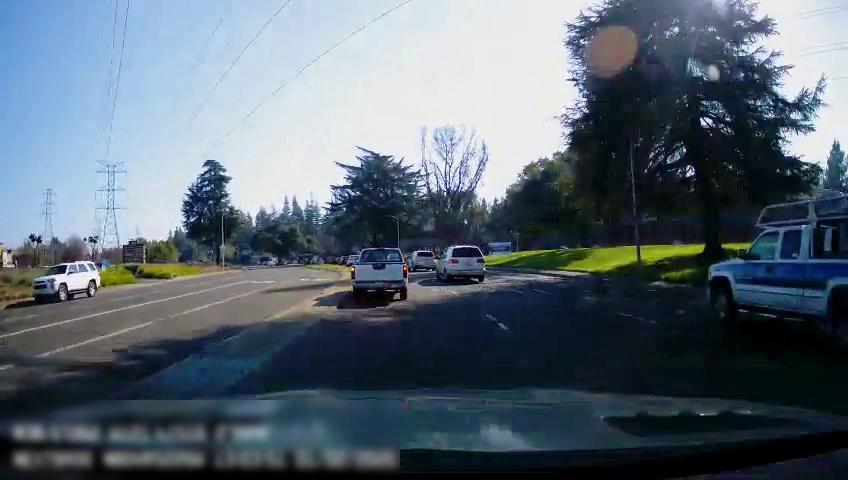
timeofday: Day
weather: Sunny
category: Drivable Space
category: Drivable Space
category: Vehicles | SUV
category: Vehicles | Truck
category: Vehicles | Truck
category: Vehicles | Van
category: Vehicles | SUV
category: Vehicles | Car
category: Lanes | Opposite Lane
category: Lanes | Opposite Lane
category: Lanes | Current Lane
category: Lanes | Current Lane